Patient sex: F
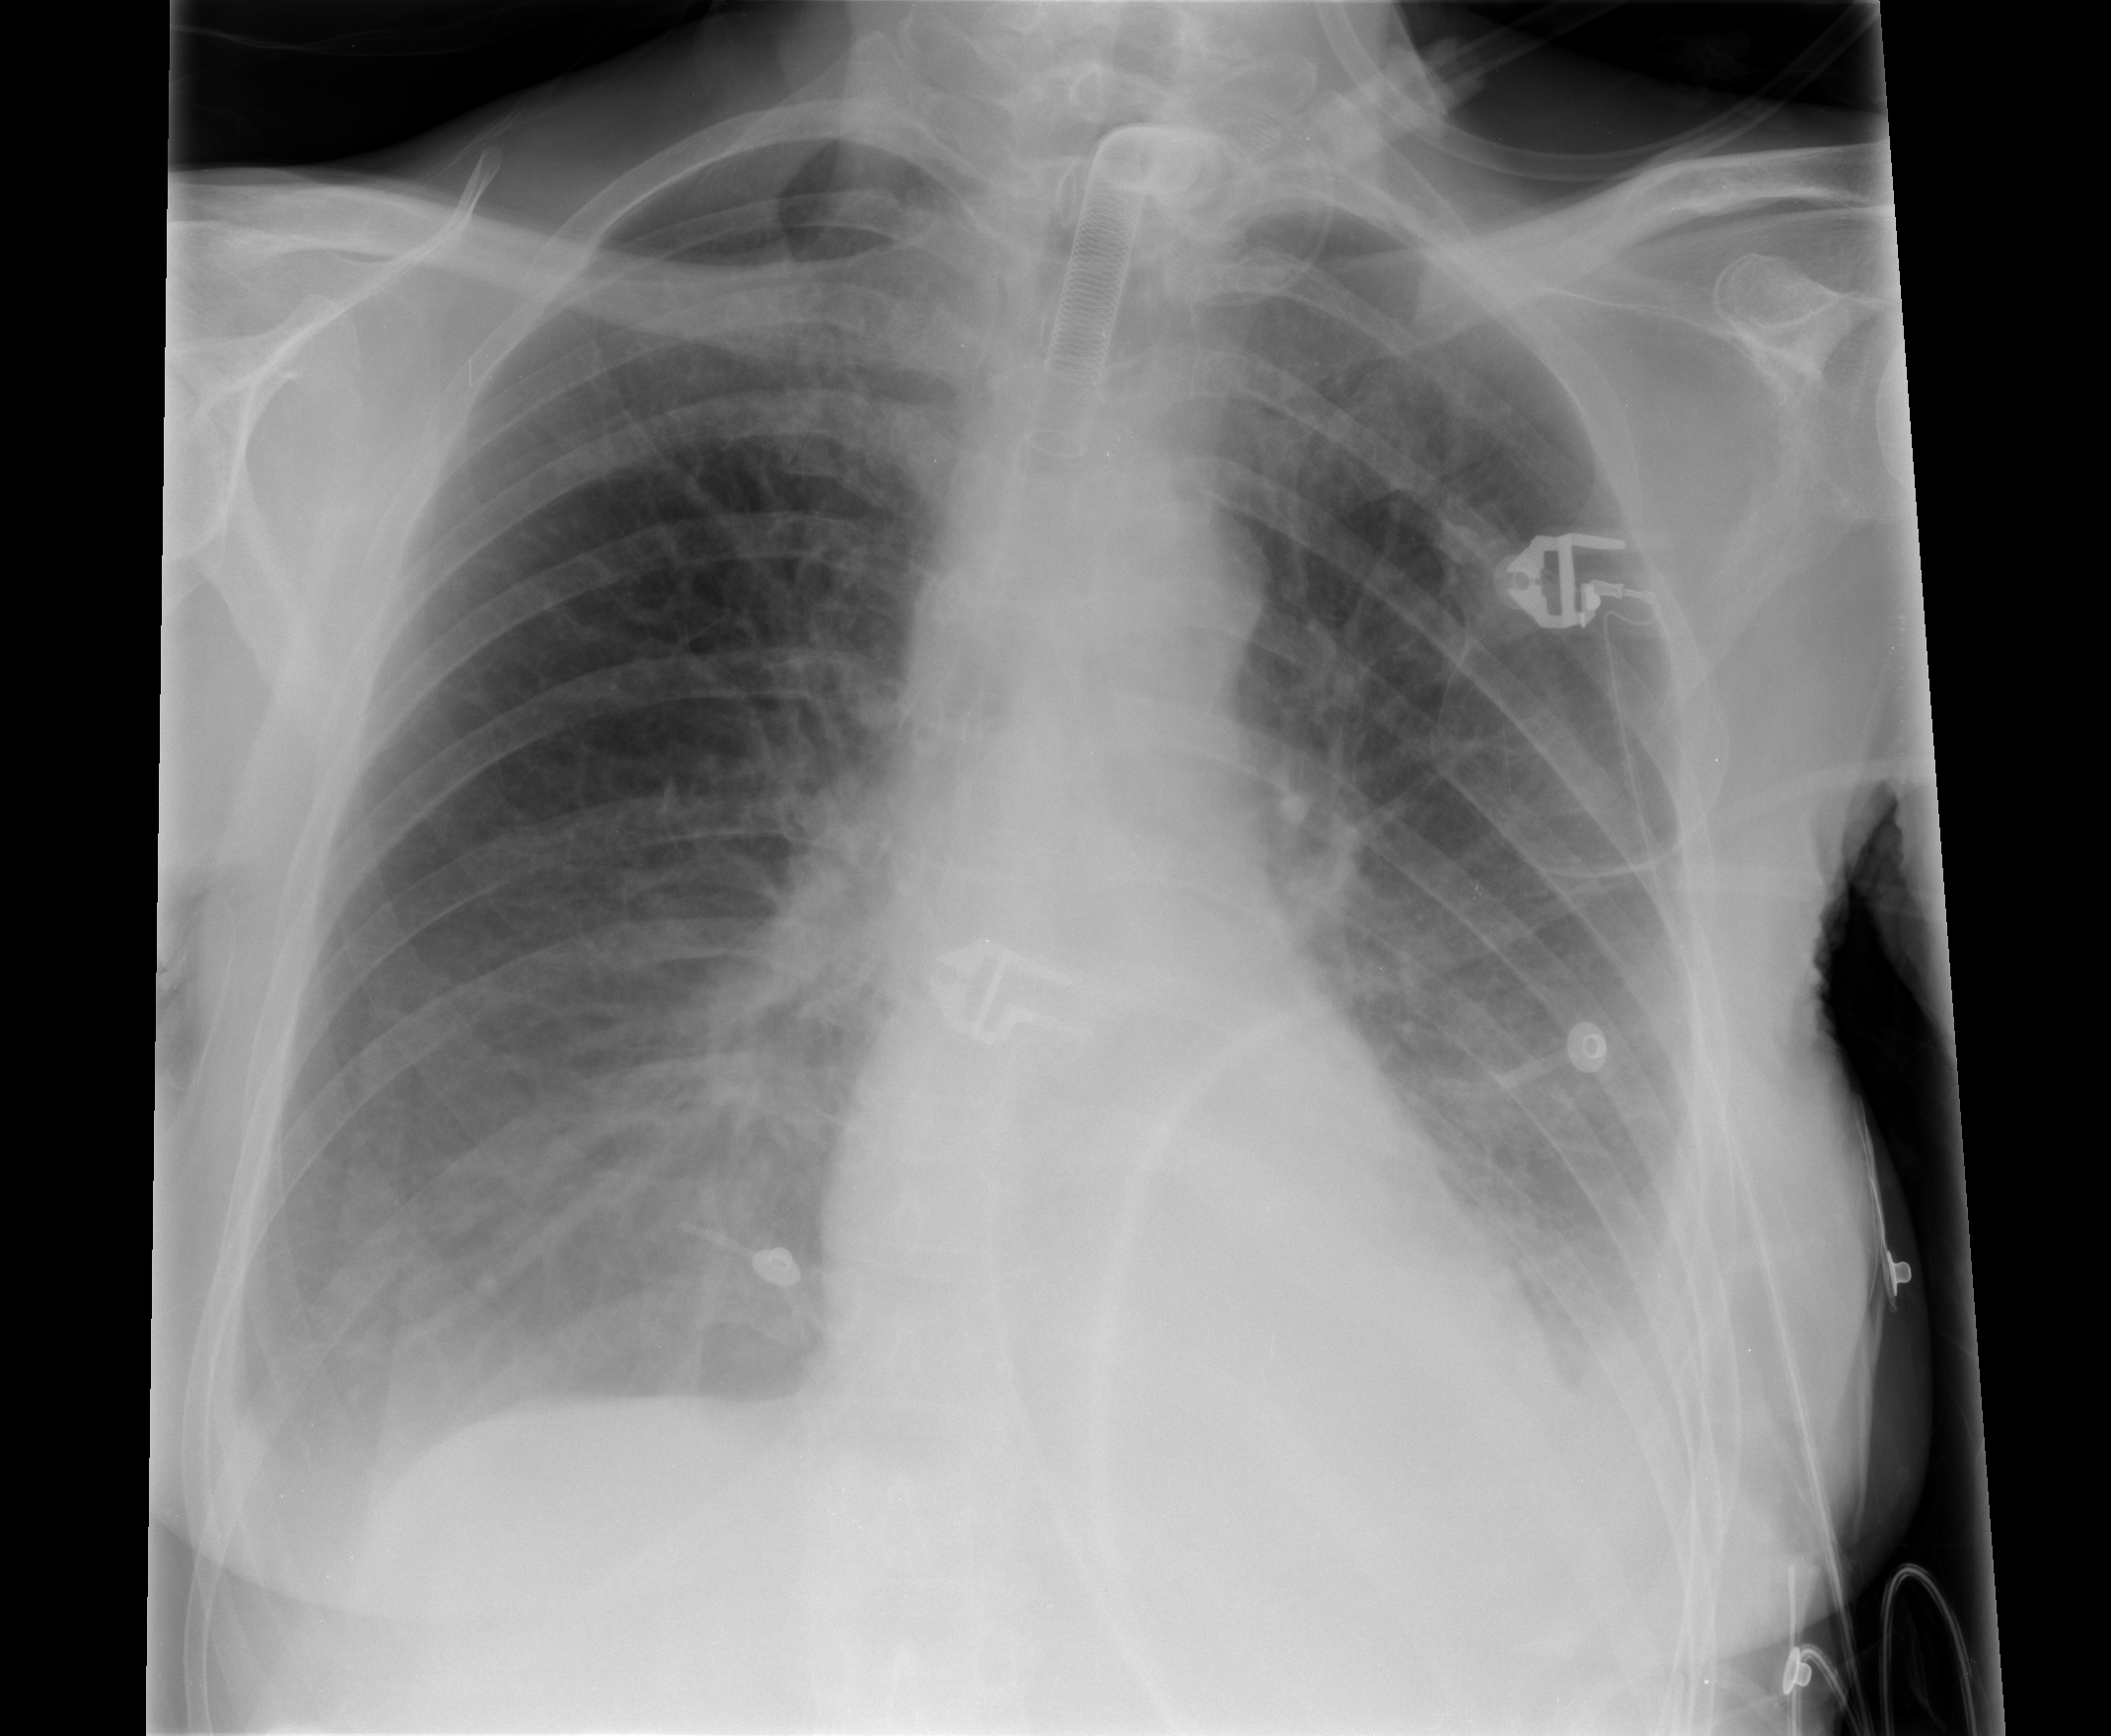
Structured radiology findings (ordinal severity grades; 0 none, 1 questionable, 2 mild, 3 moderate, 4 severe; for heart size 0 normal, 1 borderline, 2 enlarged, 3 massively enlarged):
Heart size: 0
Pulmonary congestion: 0
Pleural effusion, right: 1
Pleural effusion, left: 2
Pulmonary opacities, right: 1
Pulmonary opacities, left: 1
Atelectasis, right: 0
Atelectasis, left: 0